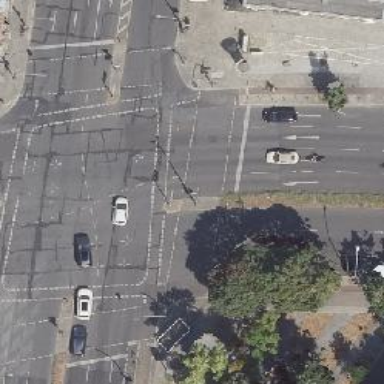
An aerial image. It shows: Asphalt footway with crossing controlled by traffic signals.